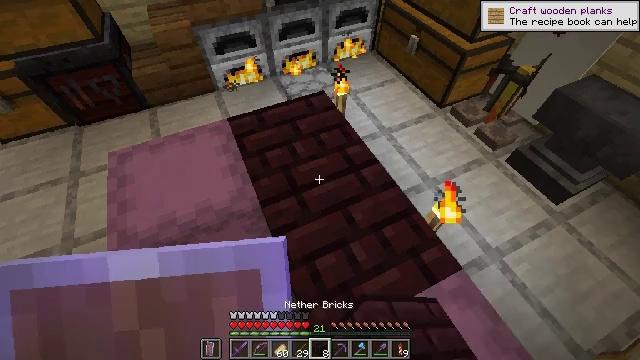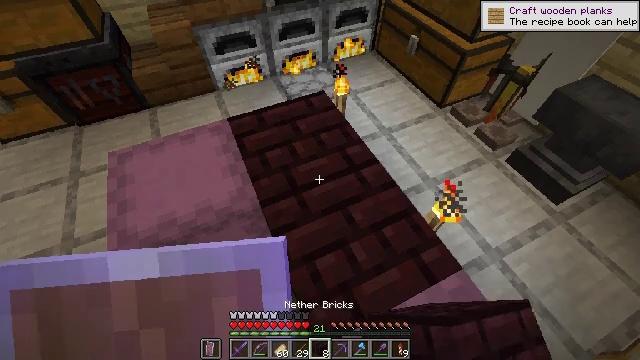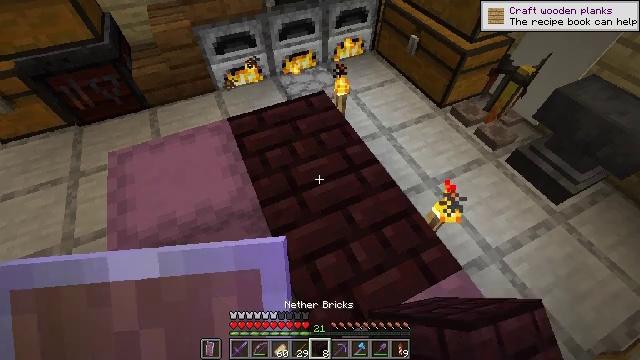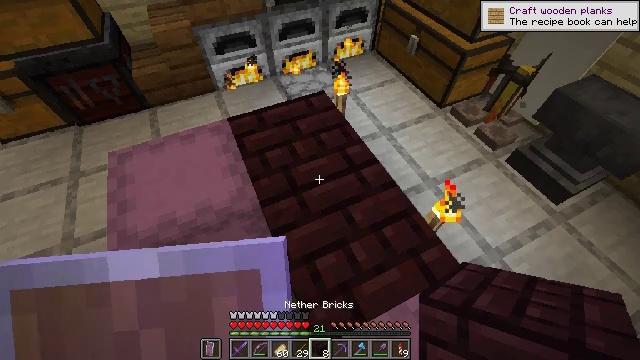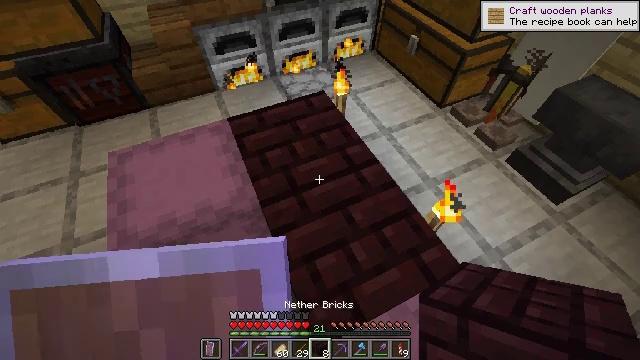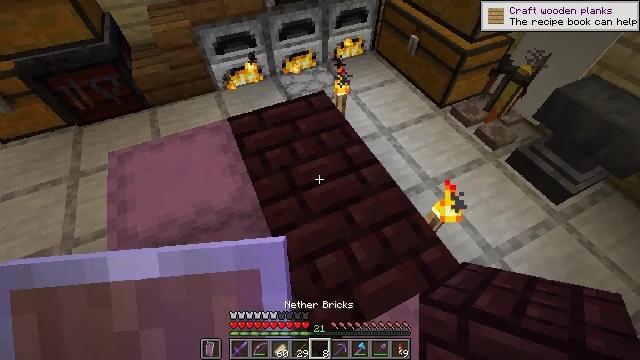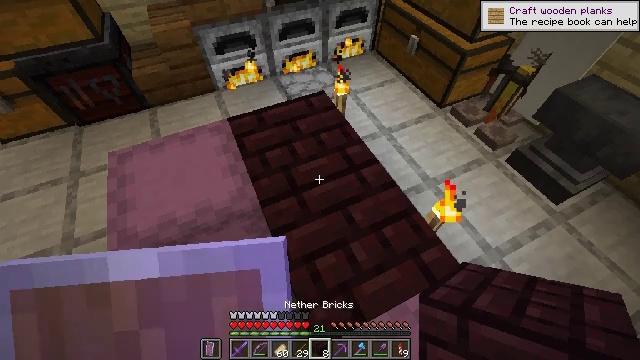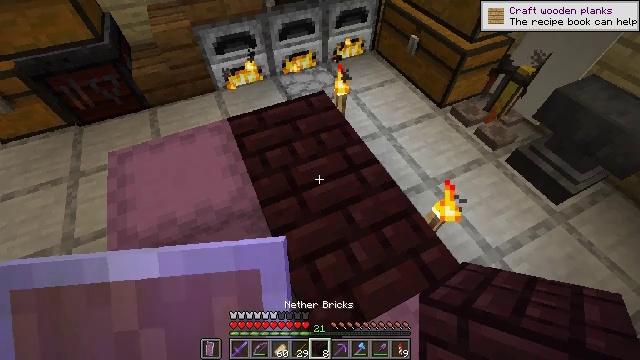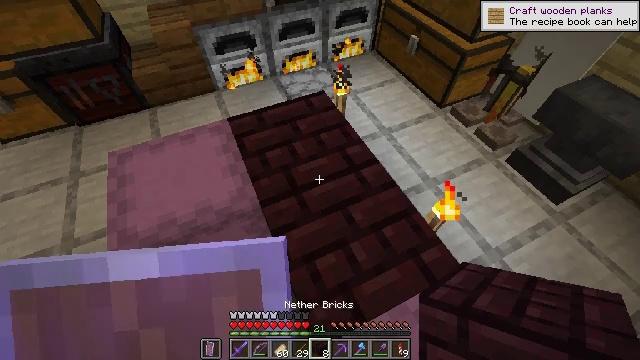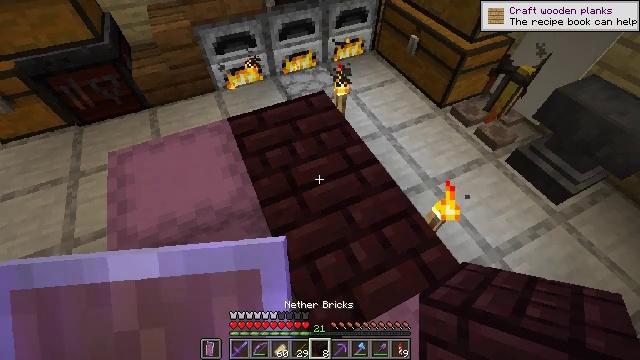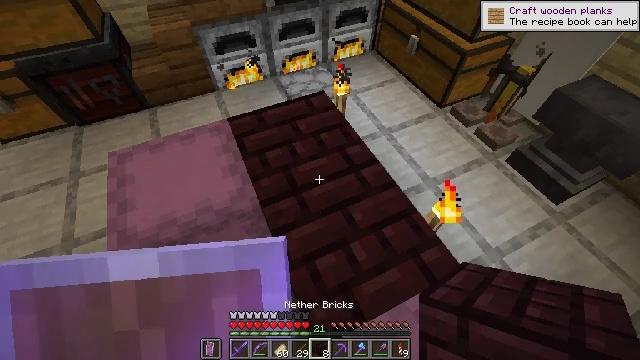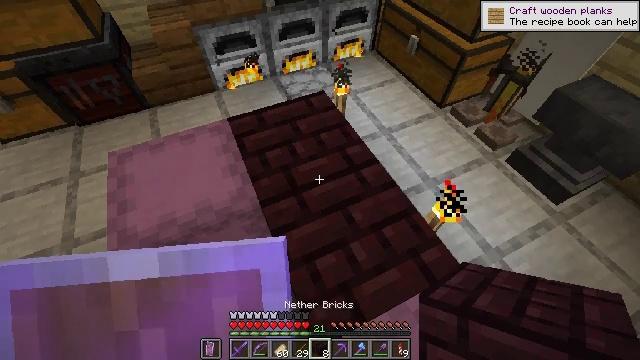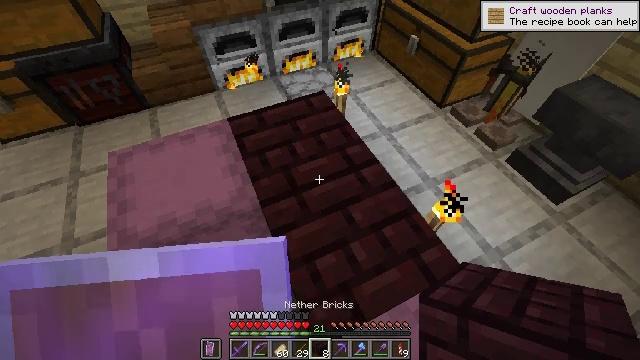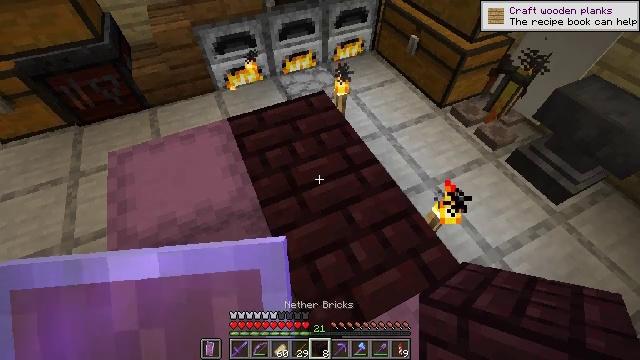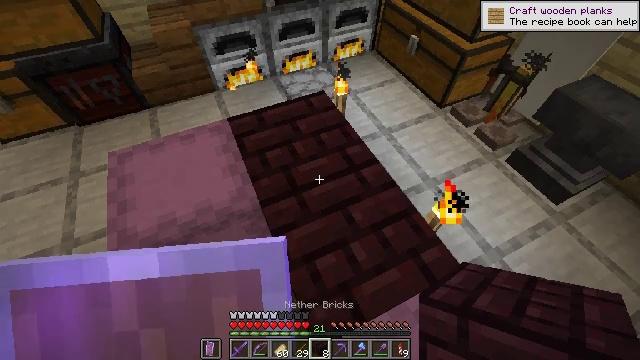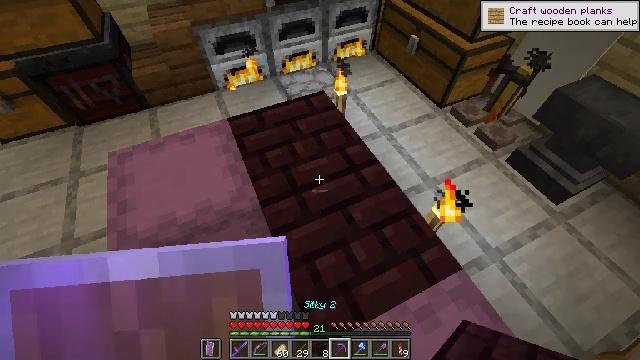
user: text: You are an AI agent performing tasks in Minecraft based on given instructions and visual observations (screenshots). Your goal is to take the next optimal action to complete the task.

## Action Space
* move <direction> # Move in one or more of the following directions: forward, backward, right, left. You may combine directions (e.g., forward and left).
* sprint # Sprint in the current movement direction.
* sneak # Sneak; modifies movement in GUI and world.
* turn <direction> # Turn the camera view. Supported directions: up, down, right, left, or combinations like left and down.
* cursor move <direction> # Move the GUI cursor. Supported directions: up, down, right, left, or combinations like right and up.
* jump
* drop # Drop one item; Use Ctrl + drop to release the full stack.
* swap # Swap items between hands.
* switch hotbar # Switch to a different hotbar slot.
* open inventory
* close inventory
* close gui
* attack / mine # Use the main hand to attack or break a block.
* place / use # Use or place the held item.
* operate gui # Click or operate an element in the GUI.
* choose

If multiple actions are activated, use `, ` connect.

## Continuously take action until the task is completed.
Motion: motion action
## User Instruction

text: Attack the nether bricks to collect them.
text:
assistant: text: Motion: no_op
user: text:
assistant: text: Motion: no_op
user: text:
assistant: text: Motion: no_op
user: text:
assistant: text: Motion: no_op
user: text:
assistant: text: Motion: no_op
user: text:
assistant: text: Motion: no_op
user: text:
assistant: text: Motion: no_op
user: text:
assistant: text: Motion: no_op
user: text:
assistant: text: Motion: no_op
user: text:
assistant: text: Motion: no_op
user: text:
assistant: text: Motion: no_op
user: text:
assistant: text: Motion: no_op
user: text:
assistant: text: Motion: no_op
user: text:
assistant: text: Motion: no_op
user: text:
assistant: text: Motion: no_op
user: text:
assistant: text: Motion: no_op
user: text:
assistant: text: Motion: no_op
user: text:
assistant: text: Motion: no_op
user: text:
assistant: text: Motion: no_op
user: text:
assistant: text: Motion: no_op
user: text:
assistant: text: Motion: attack / mine
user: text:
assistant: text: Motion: attack / mine
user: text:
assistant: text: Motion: attack / mine
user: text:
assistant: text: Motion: attack / mine
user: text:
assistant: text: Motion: attack / mine
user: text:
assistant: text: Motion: attack / mine
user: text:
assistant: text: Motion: attack / mine
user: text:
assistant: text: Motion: no_op
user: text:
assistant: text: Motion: no_op
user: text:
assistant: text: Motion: no_op